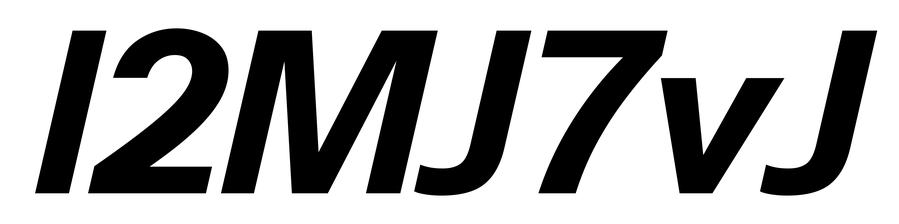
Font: InstrumentSans-Italic_Bold_Italic